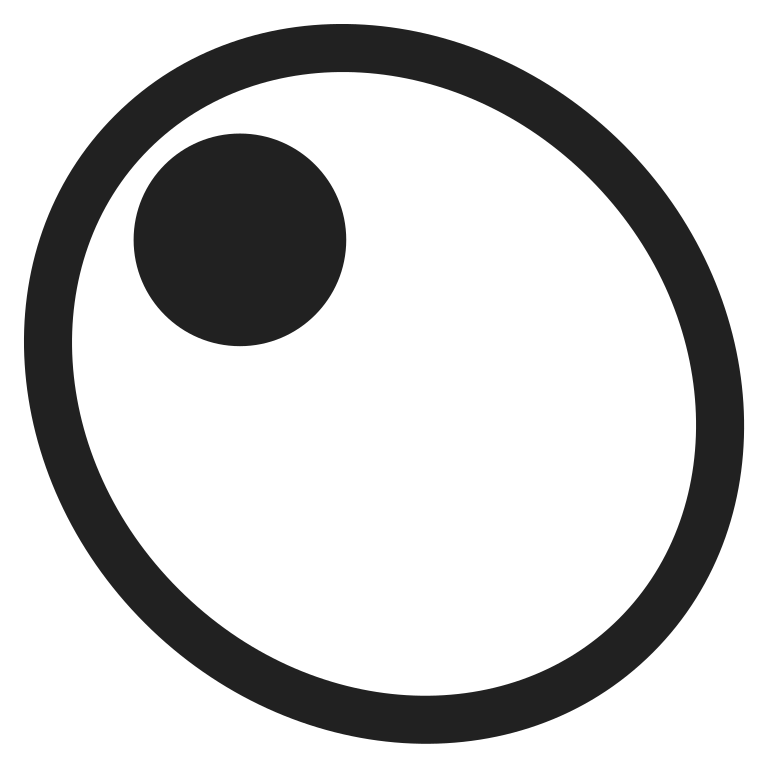
olive high contrast